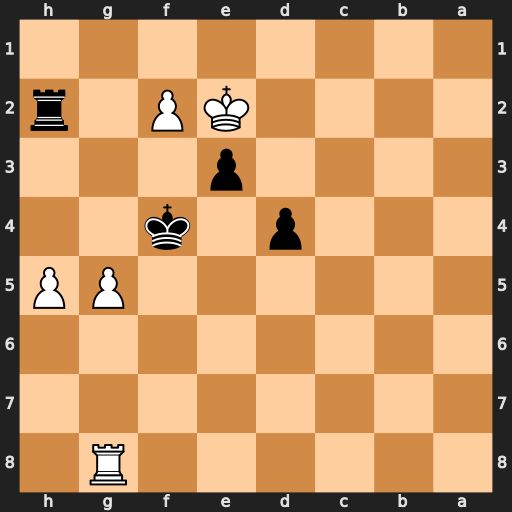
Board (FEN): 6R1/8/8/6PP/3p1k2/4p3/4KP1r/8
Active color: b
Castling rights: -
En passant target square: -
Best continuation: Rxf2+ Kd3 Rd2+ Kc4 e2 Re8 Kxg5